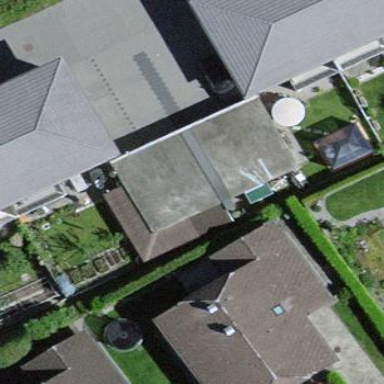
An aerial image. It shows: Garage building.